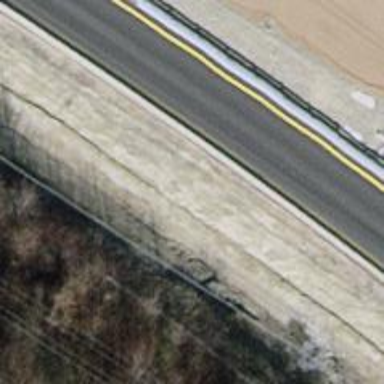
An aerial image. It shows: Asphalt motorway link.